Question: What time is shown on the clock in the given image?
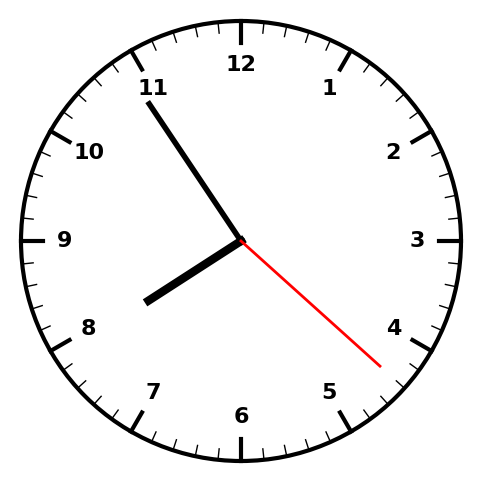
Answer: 07:54:22